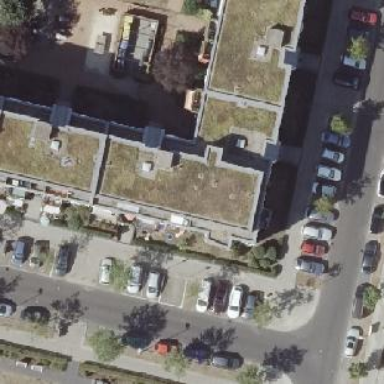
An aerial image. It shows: Flat-roofed apartment building.